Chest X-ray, AP view. Patient: 39 years old, sex M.
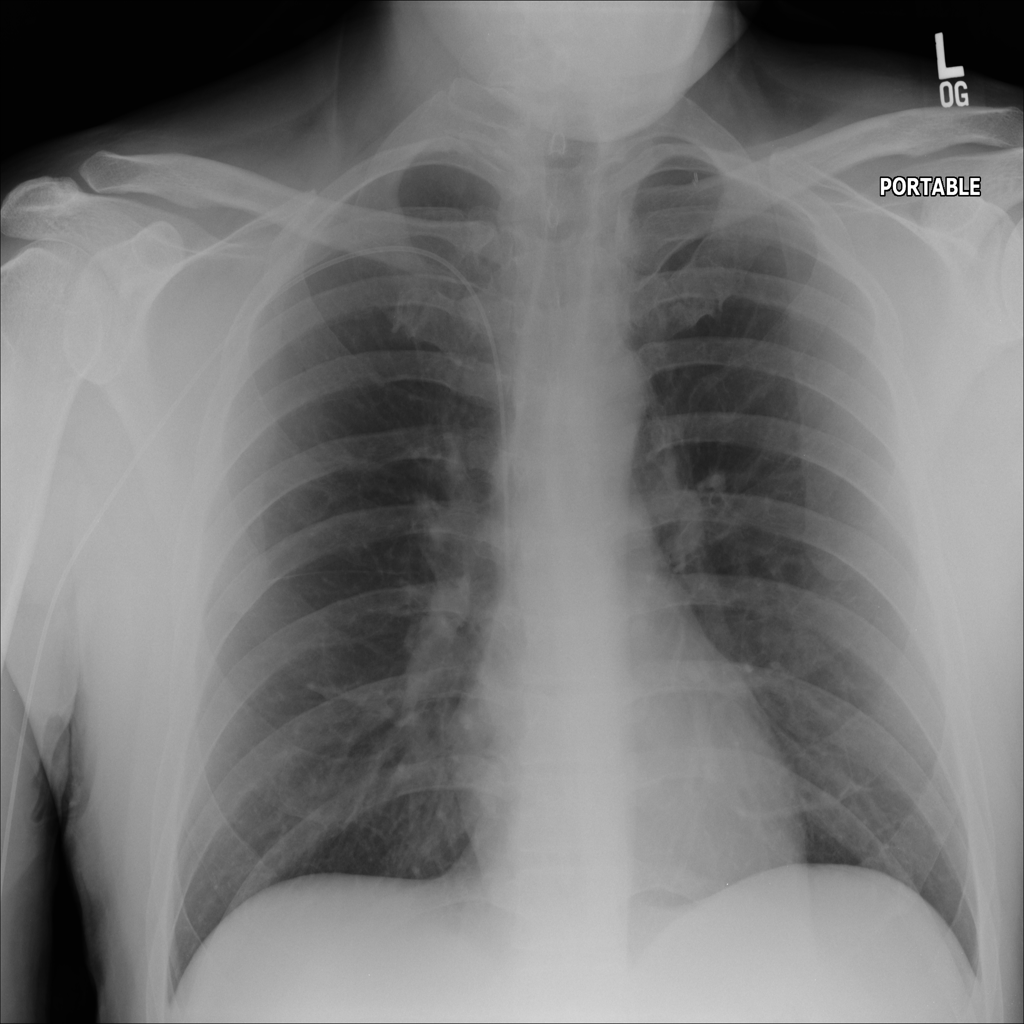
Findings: No Finding